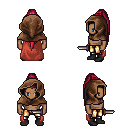
a pixel art fantasy rpg character, male body template, human, dark skin, maroon cape, gold greaves, ruby red extra-long topknot hairstyle, cloth hood, black shoes, dagger, four views (front, back, left, right), 2x2 character sprite sheet, small pixel art, hard edges, no anti-aliasing